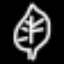
Label: leaf